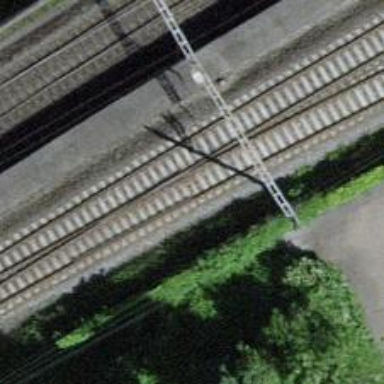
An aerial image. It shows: Siding railway track with electrified contact line.